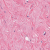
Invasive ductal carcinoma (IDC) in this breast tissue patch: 0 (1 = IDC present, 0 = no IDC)